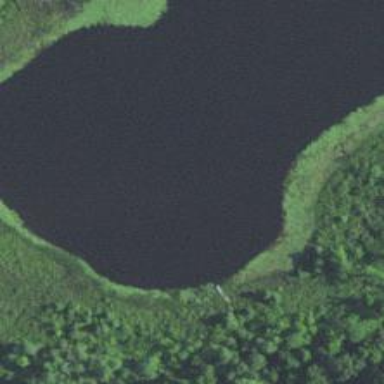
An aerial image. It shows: Beautiful lake surrounded by nature.